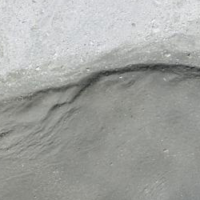
EUNIS habitat code: 48
Species observed at this site:
Saxifraga oppositifolia